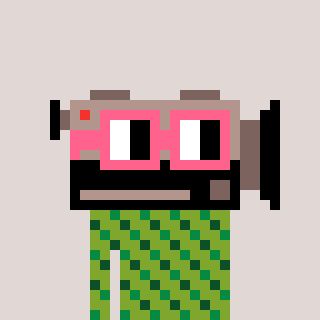
a pixel art character with square pink glasses, a camcorder-shaped head and a slimegreen-colored body on a warm background